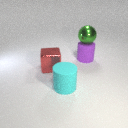
large purple rubber cylinder behind large cyan rubber cylinder